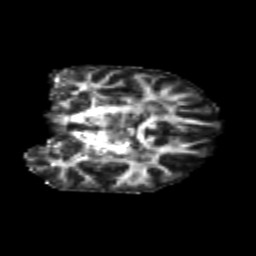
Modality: FA
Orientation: coronal
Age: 22
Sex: male
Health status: healthy
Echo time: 0.074 s